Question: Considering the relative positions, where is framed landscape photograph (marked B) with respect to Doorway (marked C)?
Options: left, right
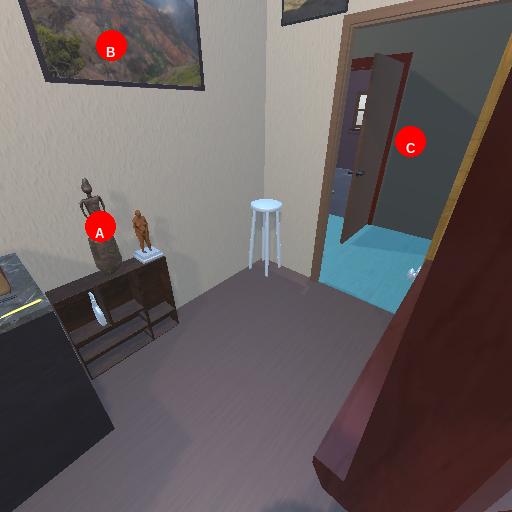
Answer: left